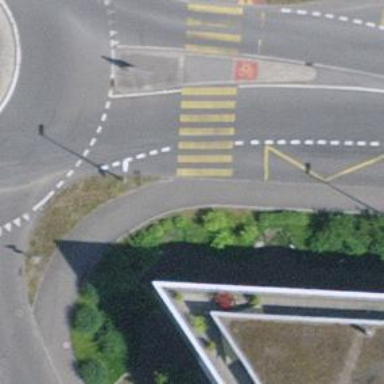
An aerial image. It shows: Kerb serving as barrier.